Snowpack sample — Buffalo Mountain, Silverthorne, Colorado, USA (1/25/25, 10:11 AM MST)
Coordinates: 39.6222, -106.1139
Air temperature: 22 °F
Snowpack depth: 110 cm
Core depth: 30 cm
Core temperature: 42.8 °F
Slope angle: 12°, slope face: 102°
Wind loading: high
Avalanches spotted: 0
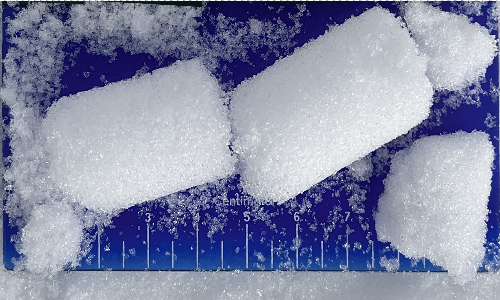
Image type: core
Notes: No avalanches nearby, collected on the outskirts of a fire break 15 meters from the treeline, on way to Buffalo and Red Mountain